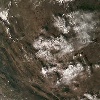
Label: land